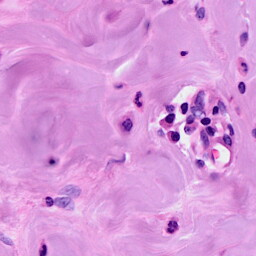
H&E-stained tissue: Breast